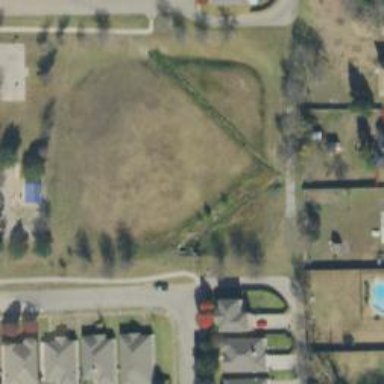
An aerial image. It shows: Grassy plot in zoning area.